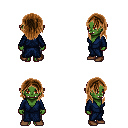
a pixel art fantasy rpg character, female body template, orc, green skin, blue robe, metal pants, brown long hairstyle, brown shoes, four views (front, back, left, right), 2x2 character sprite sheet, small pixel art, hard edges, no anti-aliasing